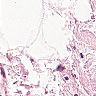
Metastatic tissue present: no